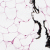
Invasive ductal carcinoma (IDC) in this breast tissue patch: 0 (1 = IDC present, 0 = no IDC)